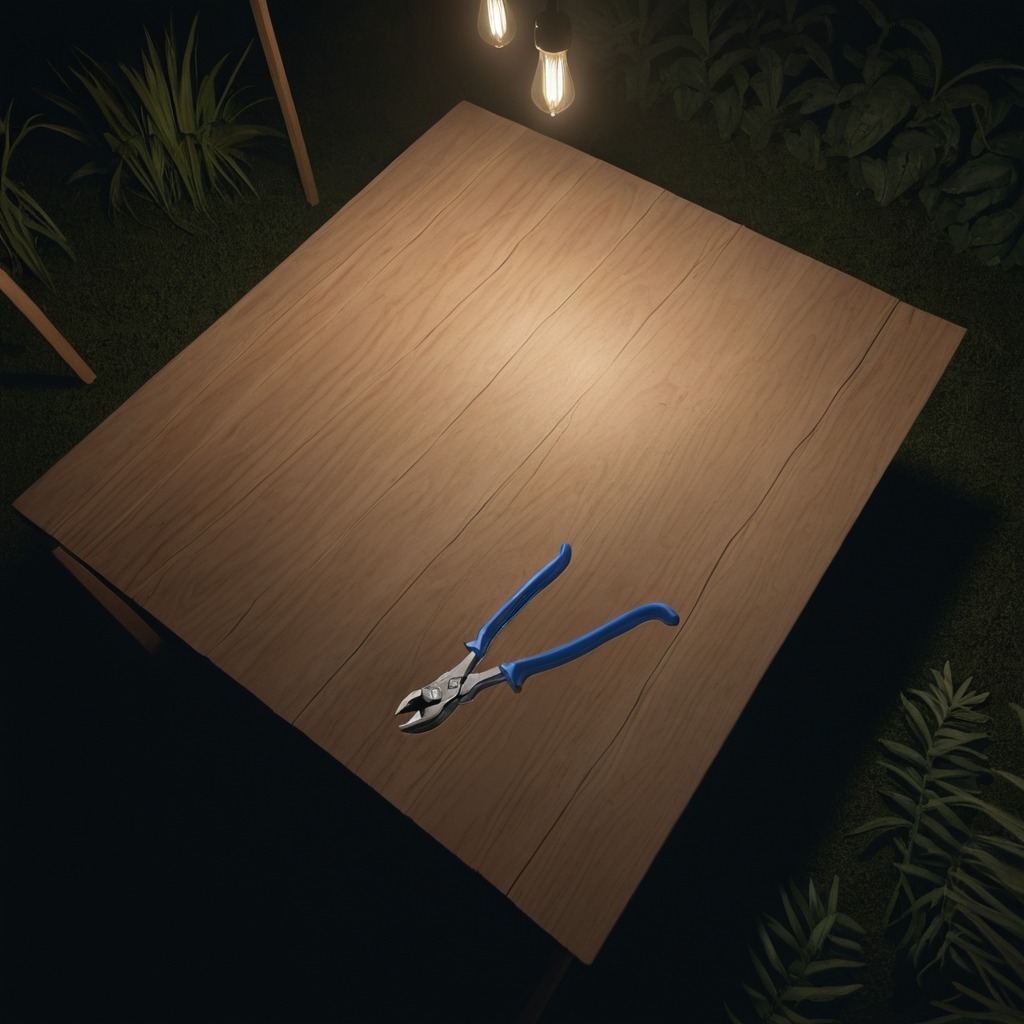
A plier is lying on the wooden table inside a jungle field workshop tent at night.